Question: In csv cell contain date in format '31-Mar-90'. Now If that csv created on Windows + MS Excel 2007, my php scripts shows in same format ie: '31-Mar-90' but if same date format added in csv that created on some other platform then php shows like: '31 Mar 1990'
script is
'''
$row = 1;
if (($handle = fopen($filename, "r")) !== FALSE) {
while (($data = fgetcsv($handle, 0, ",")) !== FALSE) { //Reading the file
$num = count($data);
for ($c = 0; $c < $num; $c++) {
$csvData[$row][$c] = $data[$c];
}
$row++;
}
fclose($handle);
}
var_debug($csvData);
'''
and once I open & save csv (created in other platform) in Windows MS-Excel 2007, php outputs '31-Mar-90' which is my requirement.
Here is csv:
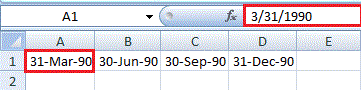
Answer: Don't ever trust the input, just transform the date to timestamp and then apply the format you wish:
'''
$csvData[$row][$c] = date('d-M-Y', strtotime( $data[$c] ) );
'''
Or if you don't like the transform, validate the input and throw an error if you don't like the date format.
Check <URL>
## UPDATE
I forgot to mention: beware of the strtotime transformation, it has its own rules:
<URL>
<URL>
So, better validate always the input, and then, apply the time transform